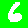
Digit: 6